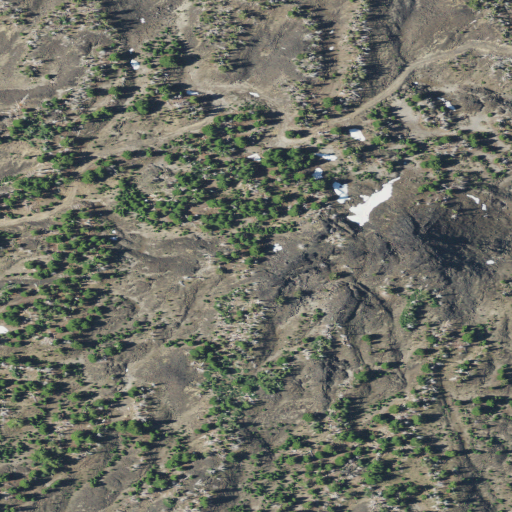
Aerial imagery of mountain in Oregon named Tot Mountain containing evergreen forest and barren land